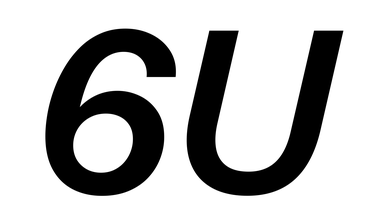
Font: InstrumentSans-Italic_SemiBold_Italic